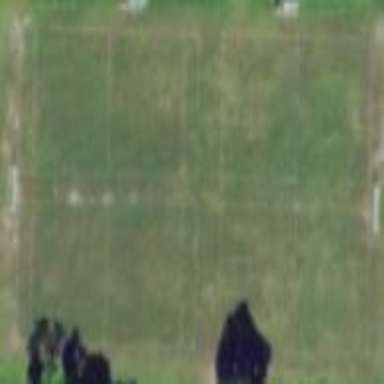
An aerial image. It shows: Pitch designated for sports like soccer and American football.